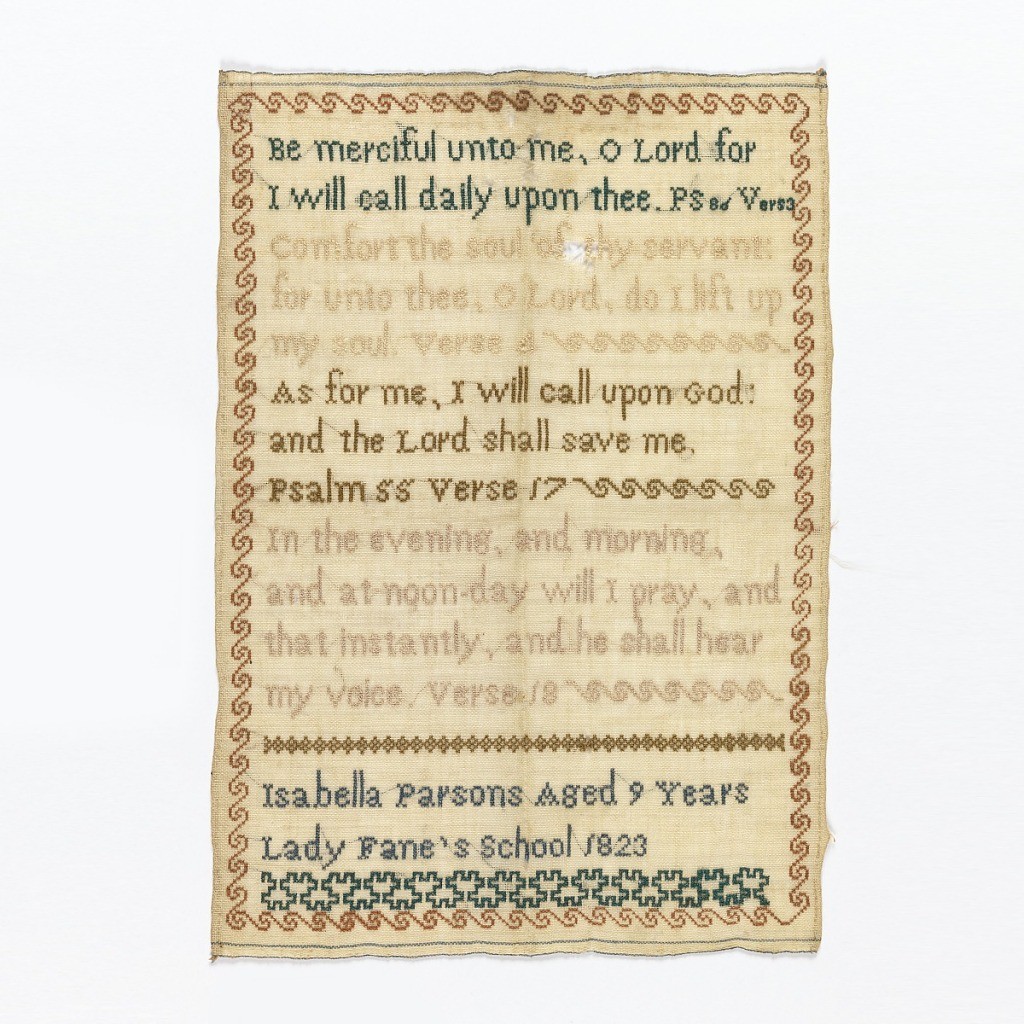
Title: Sampler
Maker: Isabella Parson, English
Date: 1832
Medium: silk embroidery, cotton and wool warp, wool weft Technique: embroidered in cross stitch on plain weave foundation
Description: Four verses from Psalms.  Signed, dated, aged 9 years, Lady Fane's school.